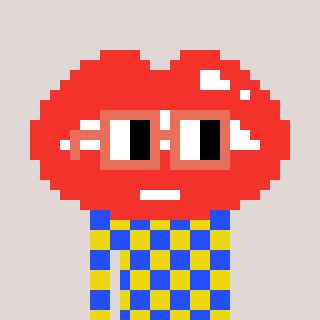
a pixel art character with square orange glasses, a lips-shaped head and a yellow-colored body on a warm background